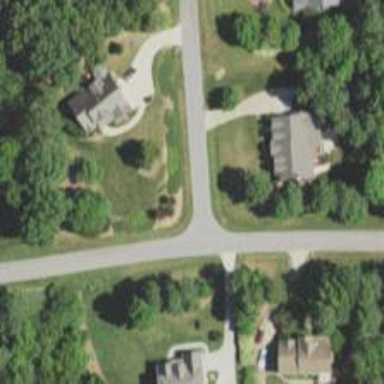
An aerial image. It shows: Residential road.